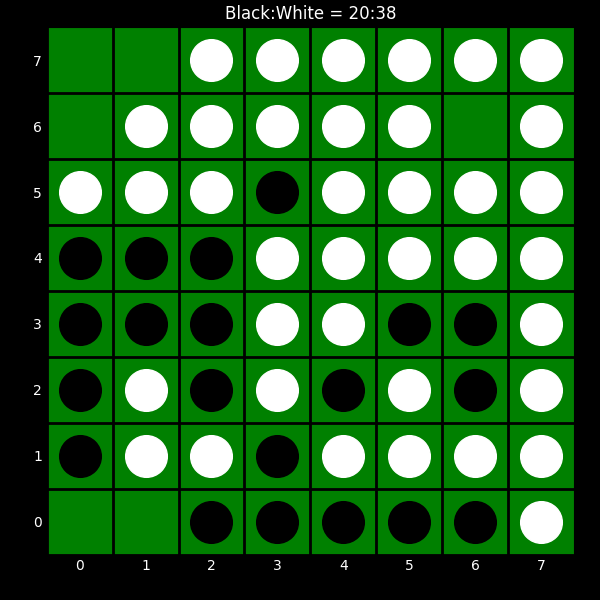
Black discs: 20
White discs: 38